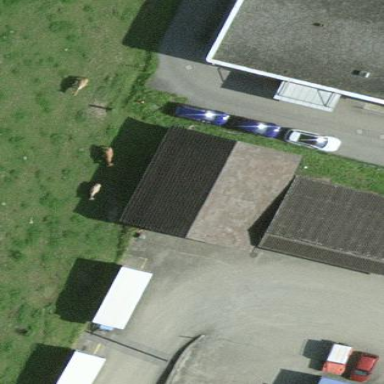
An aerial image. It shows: Garage building.